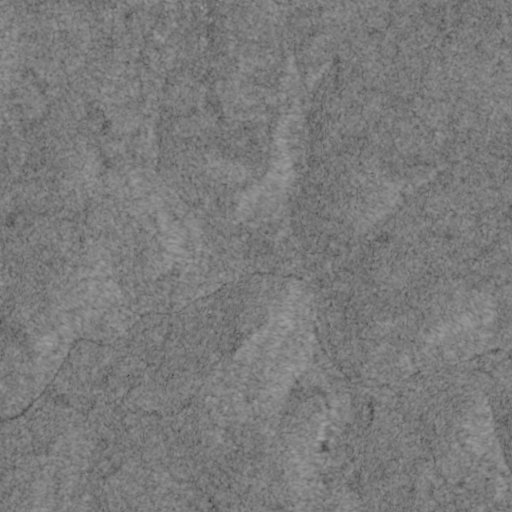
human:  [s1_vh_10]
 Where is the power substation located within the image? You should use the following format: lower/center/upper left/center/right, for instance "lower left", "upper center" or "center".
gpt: The power substation is located in the upper left of the image.
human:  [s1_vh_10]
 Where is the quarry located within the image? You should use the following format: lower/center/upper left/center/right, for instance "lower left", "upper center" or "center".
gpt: The quarry is located in the lower left of the image.
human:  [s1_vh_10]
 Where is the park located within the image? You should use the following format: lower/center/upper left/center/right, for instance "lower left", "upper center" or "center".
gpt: There is no park in the image.

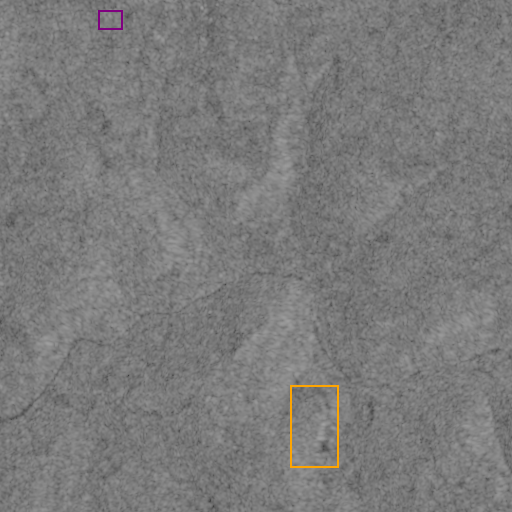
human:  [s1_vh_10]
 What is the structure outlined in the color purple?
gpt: The structure outlined in purple is a power substation.
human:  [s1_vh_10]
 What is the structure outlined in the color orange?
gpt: The structure outlined in orange is a quarry.
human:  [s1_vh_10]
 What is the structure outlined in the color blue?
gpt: There is no blue outline.